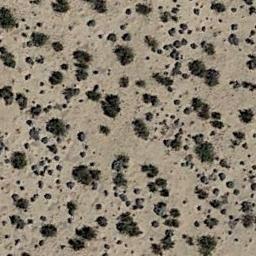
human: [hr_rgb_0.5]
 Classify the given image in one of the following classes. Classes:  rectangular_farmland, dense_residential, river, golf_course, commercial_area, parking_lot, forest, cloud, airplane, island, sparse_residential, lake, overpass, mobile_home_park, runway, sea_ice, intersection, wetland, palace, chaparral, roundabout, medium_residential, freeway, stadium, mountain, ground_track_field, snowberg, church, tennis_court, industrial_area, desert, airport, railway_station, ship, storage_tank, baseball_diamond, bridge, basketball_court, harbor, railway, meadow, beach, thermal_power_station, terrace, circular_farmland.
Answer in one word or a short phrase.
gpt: chaparral